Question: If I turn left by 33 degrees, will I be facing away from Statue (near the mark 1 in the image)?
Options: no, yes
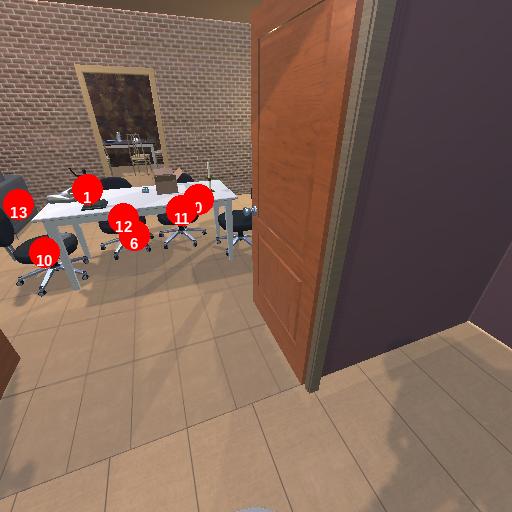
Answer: no